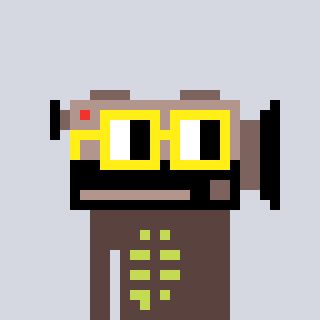
a pixel art character with square yellow glasses, a camcorder-shaped head and a darkbrown-colored body on a cool background